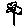
Label: flower